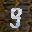
Label: 9